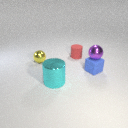
small blue rubber cube in front of small yellow metal sphere